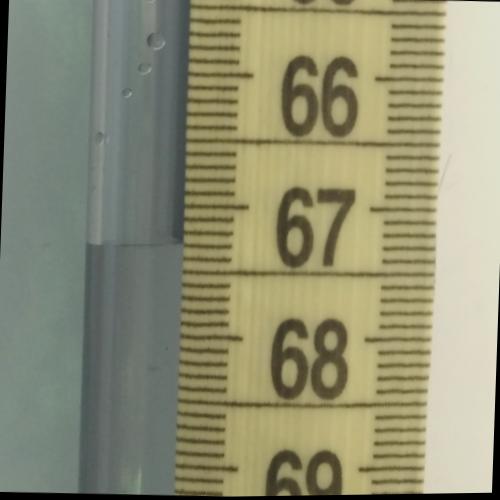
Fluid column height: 67.3 cm